Question: you can view the records in my database from a certain value on?
I have to make implementation of this query :
'''
$ query_dati_lista = " SELECT * FROM AM_Ordini id_matrimonio WHERE IS NOT NULL ORDER BY cod_ordine DESC" ;
'''
Within the database there are many records , but I do not need everyone.
it's possible?

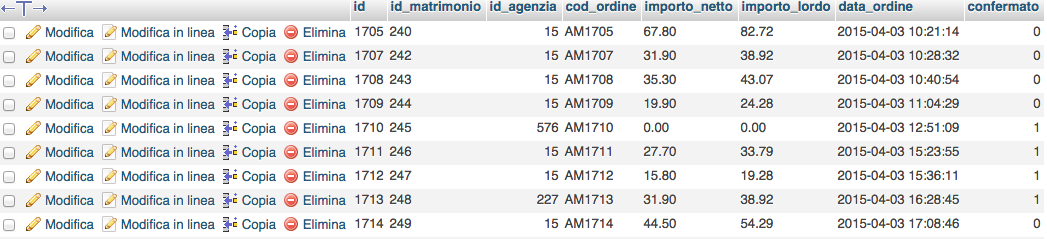
Answer: In your query, you're not specifying what columns to search in for your 'WHERE' clause:
'''
$query_dati_lista = "
SELECT *
FROM AM_Ordini
WHERE 'id_matrimonio' IS NOT NULL AND 'id' = 1714
ORDER BY cod_ordine DESC";
'''
Let's break down this query:
- 'SELECT *'- 'FROM AM_Ordini'- 'WHERE 'id_matrimonio' IS NOT NULL AND 'id' = 1714''id_matrimonio''id'- 'ORDER BY cod_ordine DESC''id'